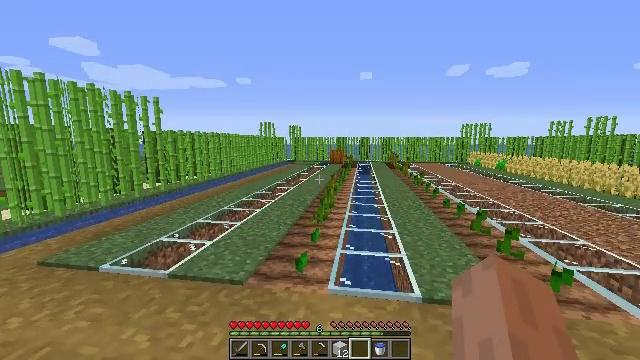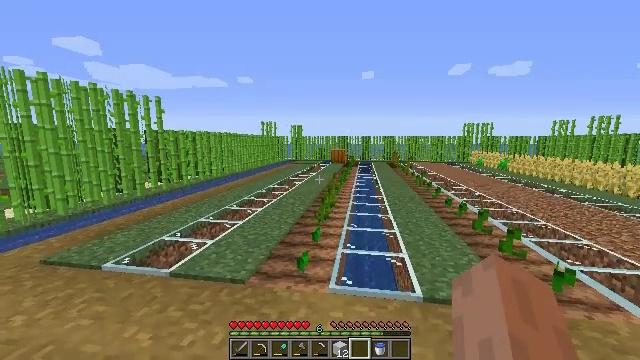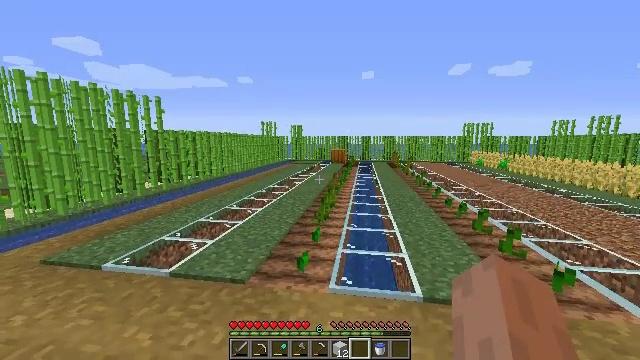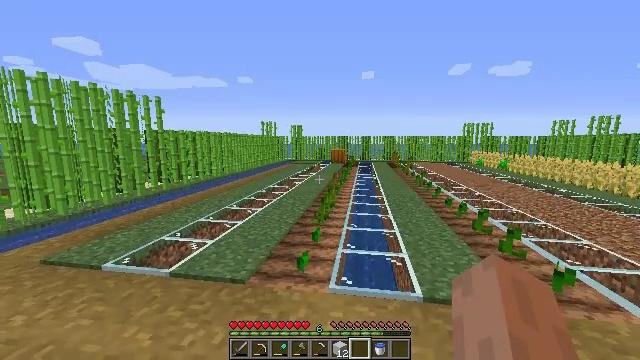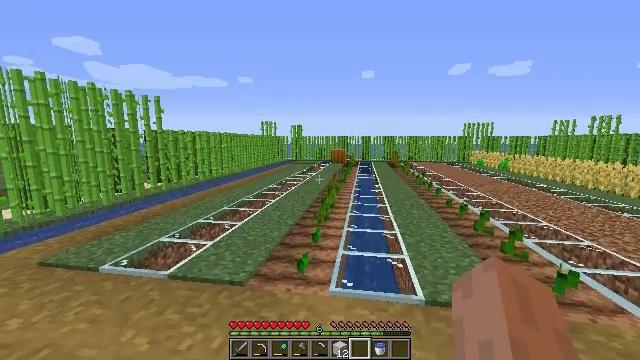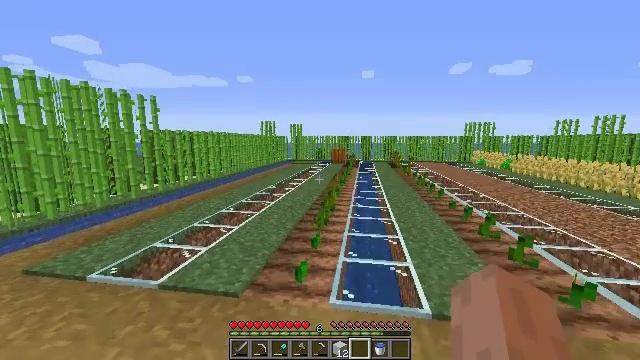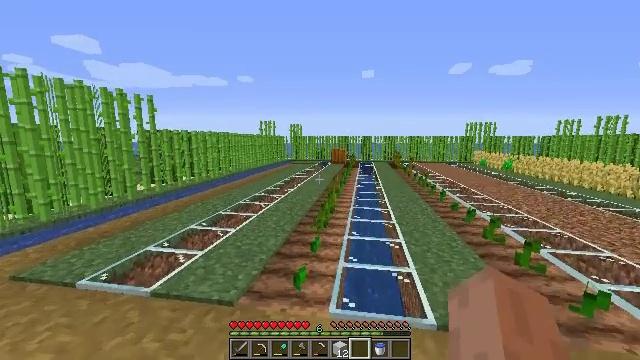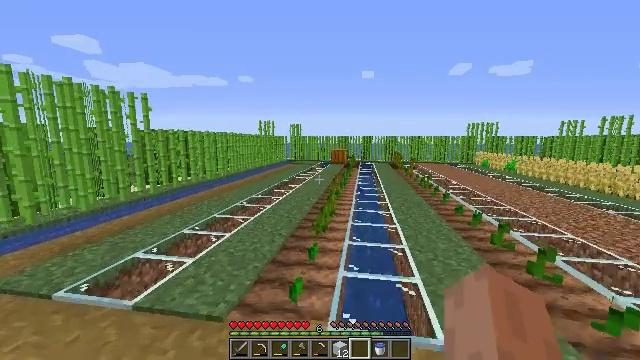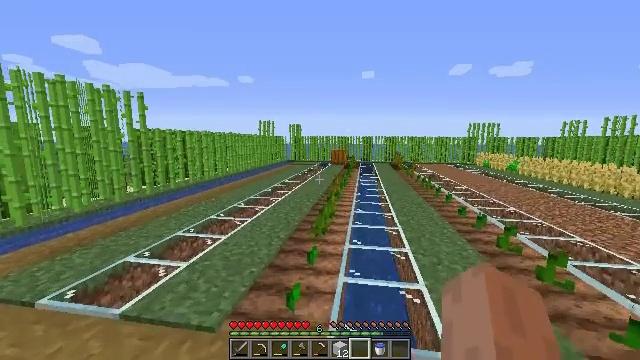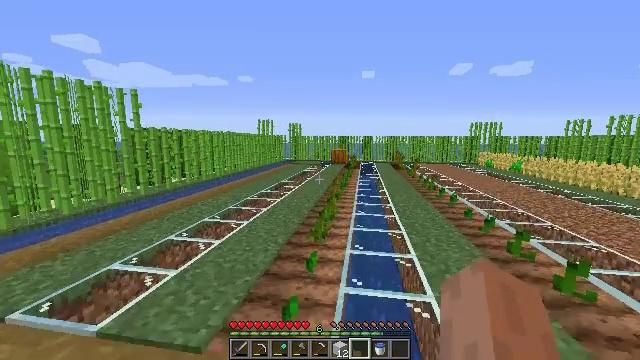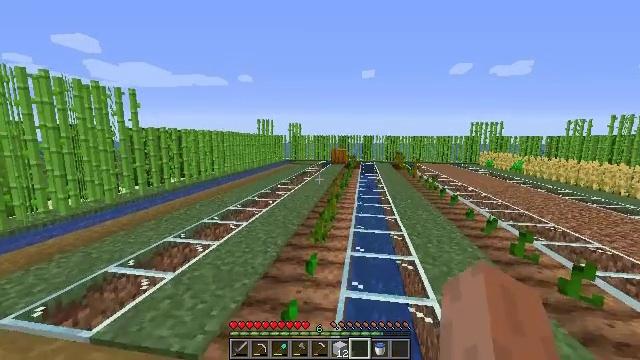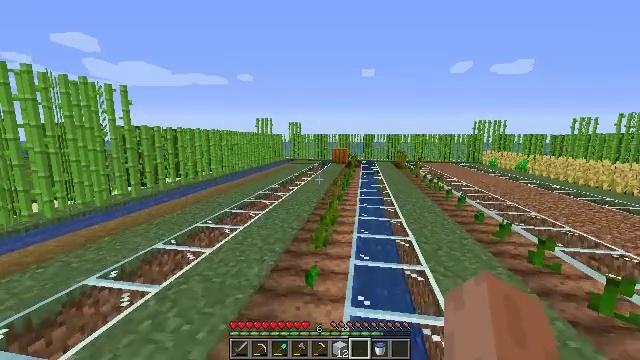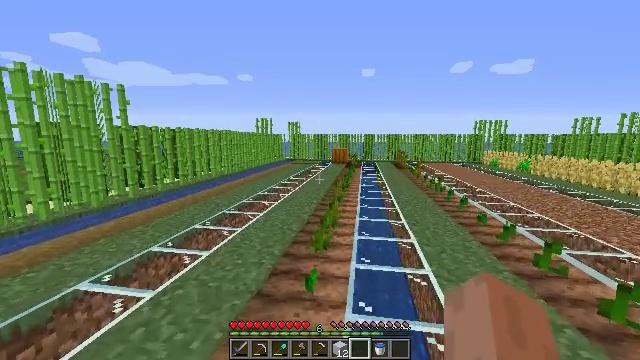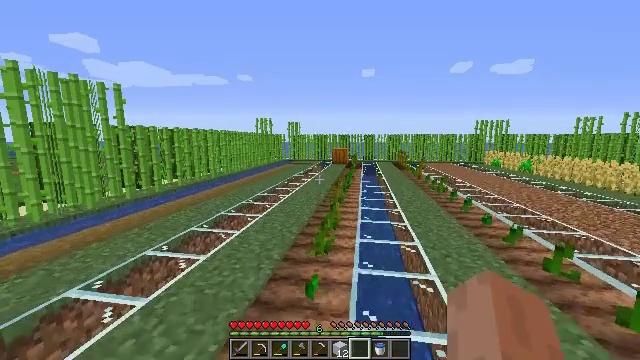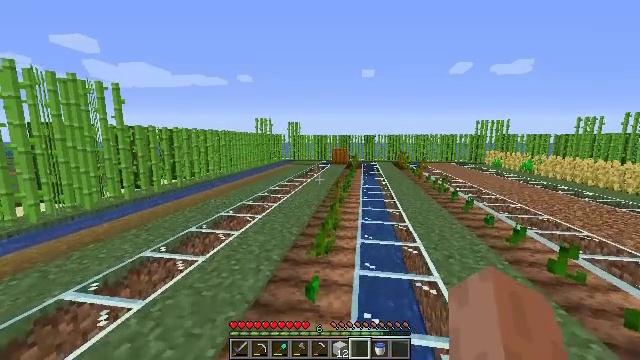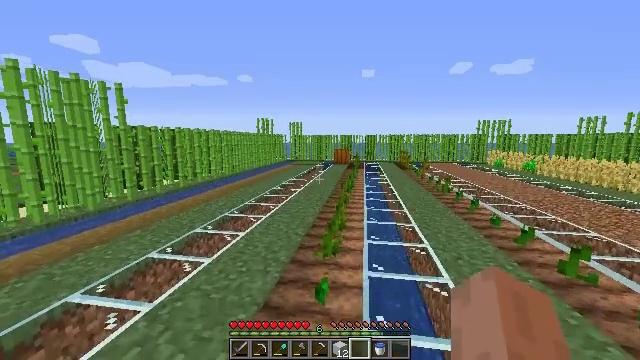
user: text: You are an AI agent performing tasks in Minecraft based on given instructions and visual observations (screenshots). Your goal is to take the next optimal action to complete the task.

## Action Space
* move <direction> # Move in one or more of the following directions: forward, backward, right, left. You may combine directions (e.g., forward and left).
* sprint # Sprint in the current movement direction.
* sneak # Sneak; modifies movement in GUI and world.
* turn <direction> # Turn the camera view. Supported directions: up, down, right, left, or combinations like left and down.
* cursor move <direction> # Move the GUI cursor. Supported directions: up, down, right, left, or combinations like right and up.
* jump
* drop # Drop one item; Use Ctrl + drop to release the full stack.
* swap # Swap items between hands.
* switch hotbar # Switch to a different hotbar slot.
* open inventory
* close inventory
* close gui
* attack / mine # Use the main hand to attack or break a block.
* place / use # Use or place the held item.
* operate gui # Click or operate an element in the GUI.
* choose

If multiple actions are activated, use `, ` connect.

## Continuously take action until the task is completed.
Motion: motion action
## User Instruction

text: drop white concrete
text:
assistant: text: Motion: no_op
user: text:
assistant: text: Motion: no_op
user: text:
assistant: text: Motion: no_op
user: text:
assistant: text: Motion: move forward
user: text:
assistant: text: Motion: move forward
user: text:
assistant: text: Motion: move forward
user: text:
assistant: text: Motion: move forward
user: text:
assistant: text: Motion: move forward
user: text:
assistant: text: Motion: move forward
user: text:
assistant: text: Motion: move forward
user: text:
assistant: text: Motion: move forward
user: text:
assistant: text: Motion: no_op
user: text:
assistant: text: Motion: no_op
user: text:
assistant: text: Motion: no_op
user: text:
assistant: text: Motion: move left
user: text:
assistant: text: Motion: move left
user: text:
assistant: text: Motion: move left
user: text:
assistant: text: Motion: move left
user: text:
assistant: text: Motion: no_op
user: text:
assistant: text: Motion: no_op
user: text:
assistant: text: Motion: no_op
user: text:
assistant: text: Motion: no_op
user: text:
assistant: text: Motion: no_op
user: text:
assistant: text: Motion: no_op
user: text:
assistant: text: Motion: no_op
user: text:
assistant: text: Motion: no_op
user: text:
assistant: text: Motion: no_op
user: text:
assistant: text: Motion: no_op
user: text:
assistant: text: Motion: no_op
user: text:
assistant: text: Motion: no_op